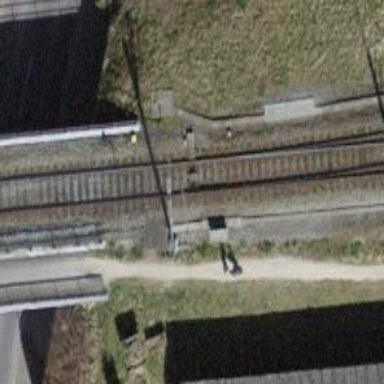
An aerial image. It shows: Single railway track with electrification through contact line.